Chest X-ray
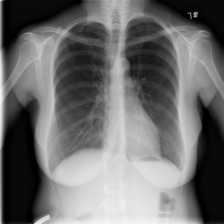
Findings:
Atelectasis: negative
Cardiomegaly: negative
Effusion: negative
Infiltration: negative
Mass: negative
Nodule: negative
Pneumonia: negative
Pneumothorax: negative
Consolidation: negative
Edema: negative
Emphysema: negative
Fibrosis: negative
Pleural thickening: negative
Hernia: negative